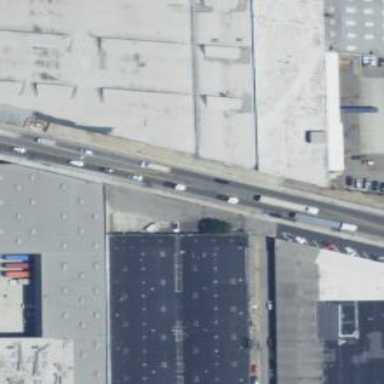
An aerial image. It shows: Industrial building.